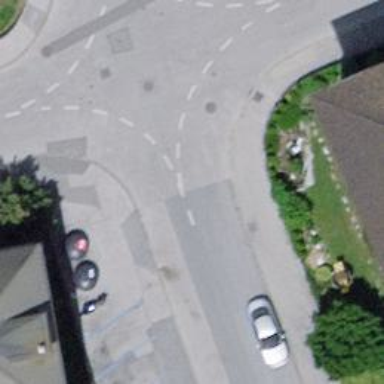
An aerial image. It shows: Unmarked crossing on footway.